Question: I use Jquery File Upload plugin to upload images to cloud (Cloudinary). Cloudinary provide helper I can use to get those images from cloud. I want to use this helper to append images to list, but somehow images are out of the li () and I don't know why. I ran out of the ideas and need some help from you. Please suggest how else I can append images to li?
Below is how I do it:
'''
var preview = $('.uploaded_image ul').append('<li></li>');
$.cloudinary.image(data.result.public_id, {format: data.result.format, width: 250, height: 135, crop: "fill"}).appendTo(preview);
'''
(
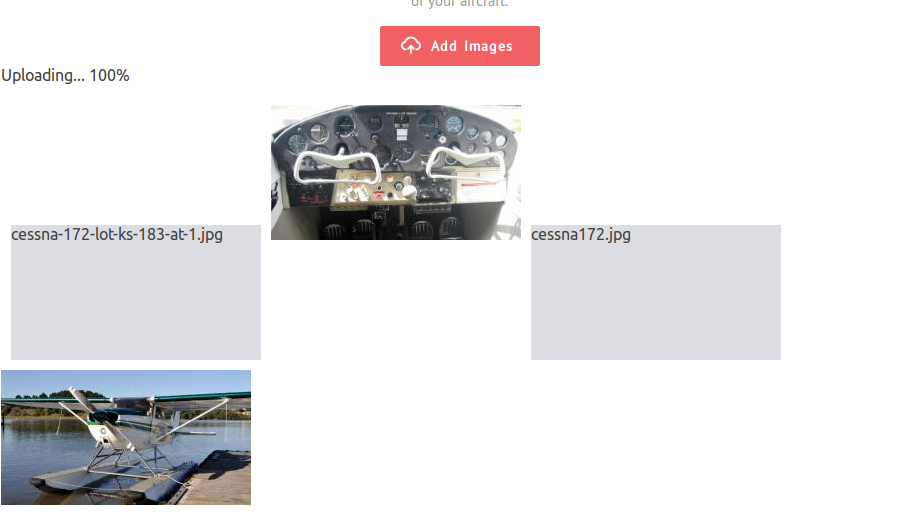
Answer: Your 'preview' is still referencing '.uploaded_image ul' instead of the new '<li></li>', so you are basically appending the images to the '<ul>' instead.
Quick fix:
'''
// Change this:
//var preview = $('.uploaded_image ul').append('<li></li>');
// To this:
var preview = $('<li></li>').appendTo('.uploaded_image ul');
'''